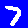
Digit: 7